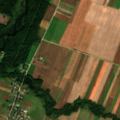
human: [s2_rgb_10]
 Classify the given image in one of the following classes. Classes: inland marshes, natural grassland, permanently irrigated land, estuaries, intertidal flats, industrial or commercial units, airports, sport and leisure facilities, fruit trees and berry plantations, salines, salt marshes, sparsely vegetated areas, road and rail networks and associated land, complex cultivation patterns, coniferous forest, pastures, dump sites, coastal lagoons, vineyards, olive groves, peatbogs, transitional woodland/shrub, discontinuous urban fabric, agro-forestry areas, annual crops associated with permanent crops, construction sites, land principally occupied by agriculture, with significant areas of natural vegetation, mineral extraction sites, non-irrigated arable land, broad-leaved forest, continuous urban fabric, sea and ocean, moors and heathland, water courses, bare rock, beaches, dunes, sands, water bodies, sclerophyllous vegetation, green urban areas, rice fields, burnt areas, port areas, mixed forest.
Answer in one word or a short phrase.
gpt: discontinuous urban fabric, non-irrigated arable land, complex cultivation patterns, land principally occupied by agriculture, with significant areas of natural vegetation, broad-leaved forest, mixed forest, water bodies